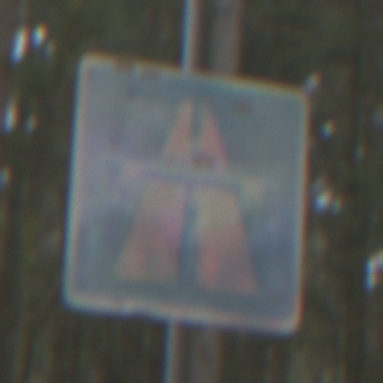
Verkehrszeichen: Autobahn
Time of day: Midday
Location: Outdoor (Nature)
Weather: Overcast
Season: NotSpecified
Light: Natural